Question: I'm working with jqGrid. The issue is that the results of the grid overflow the grid.

But I want to set a fixed width and height with a horizontal and a vertical scrollbar. I found this question already twice on stackoverflow:
<URL>
The question above was solved by loading "jquery-ui.js". Which doesnt helped in my case.
<URL>
I followed the answer of the question above and set the following options:
'''
myGrid= $("#myGrid").jqGrid({
...,
colNames: ['MATNR', 'ARKTX', 'KDMAT', 'KBMENG', 'VRKME', 'BRGEW', 'GEWEI'],
colModel: [
{ name: 'MATNR', key: true },
{ name: 'ARKTX' },
{ name: 'KDMAT' },
{ name: 'KBMENG' },
{ name: 'VRKME' },
{ name: 'BRGEW' },
{ name: 'GEWEI' }
],
width: 600,
height: 200,
shrinkToFit: false,
forceFit: false,
pager: "#myPager",
});
'''
I also found an answer which suggested to set the width of every single column the width of the grid to see horizontal and vertical scrollbar:
'''
myGrid= $("#myGrid").jqGrid({
...,
colModel: [
{ name: 'MATNR', key: true },
{ name: 'ARKTX', width: 100 },
{ name: 'KDMAT', width: 100 },
{ name: 'KBMENG', width: 100 },
{ name: 'VRKME', width: 100 },
{ name: 'BRGEW', width: 100 },
{ name: 'GEWEI', width: 100 }
],
//width: xxx,
...
});
'''
Additionally following scripts/styles are loaded:
'''
// Scripts
jquery-1.10.2.js
grid.locale-en.js
jquery.jqGrid.min.js (Version 4.6.0)
jquery-ui.min.js (Version 1.11.2)
// Styles
jquery-ui.min.css
jquery-ui.theme.min.css
'''
HTML:
'''
<div id="gridContainer">
<table id="myGrid"></table>
<div id="myPager">
</div>
'''
I tried it with IE11, IE10 and Firefox (v 33.1).
Unfortunately nothing of this helped. My desired scrollbars are not appearing.
I just provided a jsfiddle example - but that works:
<URL>
I noticed that removing the css in jsfiddle (External Resources) my problem can be reproduced! But I thought that there is no special style files for jqgrid? Am I missing something or why it isnt working with the default ?
<URL>
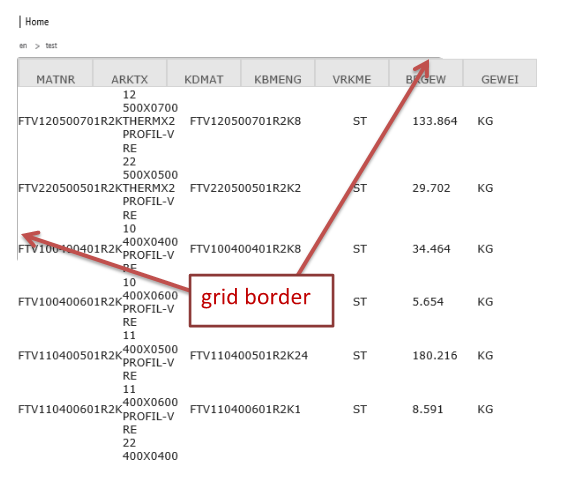
Answer: I had to add the file 'ui.jqgrid.css' which is contained within the default jqGrid download folder. It was not enough to add 'jquery-ui.css'.